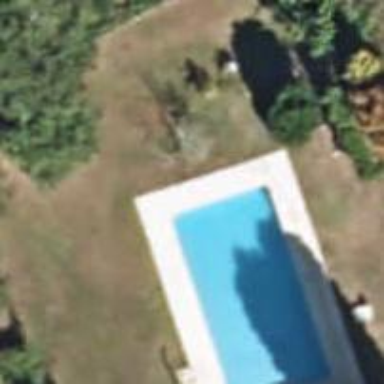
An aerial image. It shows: Swimming pool located in leisure land.